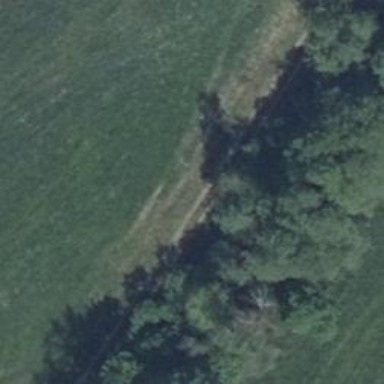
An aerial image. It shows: Row of deciduous broadleaved trees.